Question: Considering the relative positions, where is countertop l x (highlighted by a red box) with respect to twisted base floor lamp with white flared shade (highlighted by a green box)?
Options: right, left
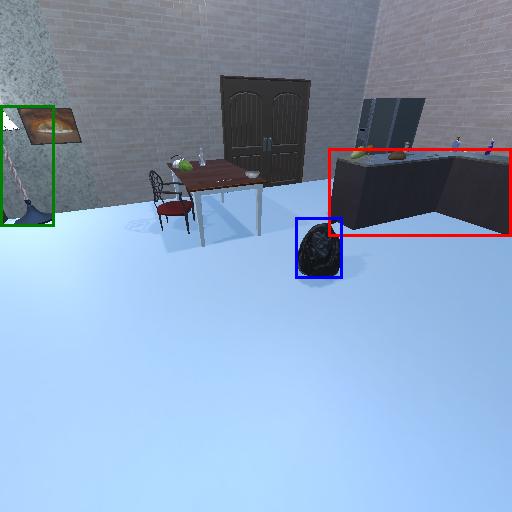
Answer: right